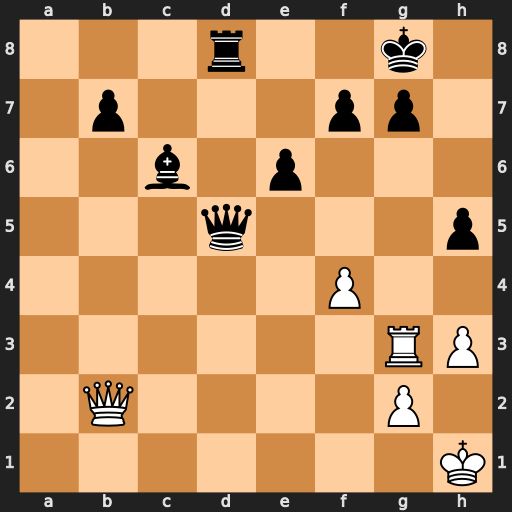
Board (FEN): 3r2k1/1p3pp1/2b1p3/3q3p/5P2/6RP/1Q4P1/7K
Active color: w
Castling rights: -
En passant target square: -
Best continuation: Qxg7#